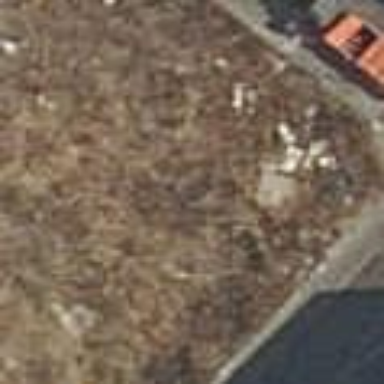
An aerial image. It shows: Brownfield site.